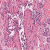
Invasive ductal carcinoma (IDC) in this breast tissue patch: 0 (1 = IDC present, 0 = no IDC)